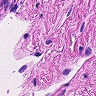
Metastatic tissue present: no